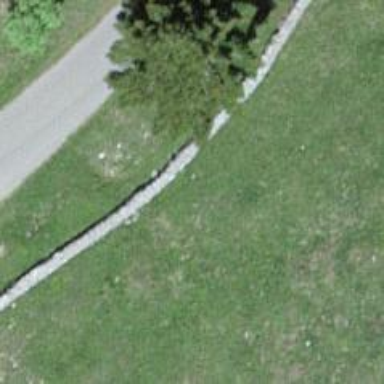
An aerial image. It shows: Dry stone wall barrier.